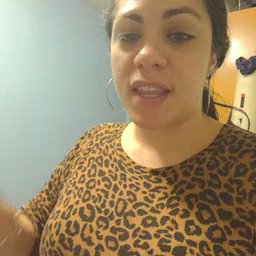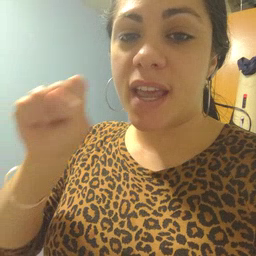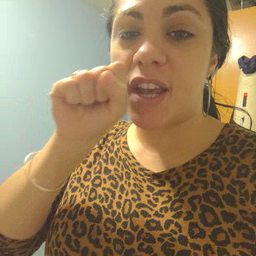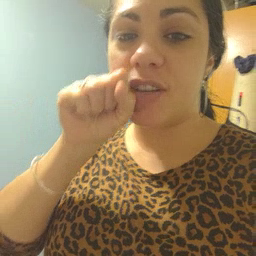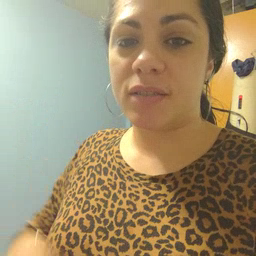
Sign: carrot